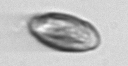
Label: Katodinium_or_Torodinium